Question: We're using Jira Agile in combination with Confluence and I'm seeing that some users do not have the and option in the Linked Pages section of the sprint.
The funny thing is that any confluence page created from confluence itself which is linked to any item in the sprint, is added to the section, so for me it doesn't make much sense to hide the option.
Do I really need to make people a project administrator to use this feature?
The two buttons and only seem to show for project admins. How do I make them available to all people in the Developers group?

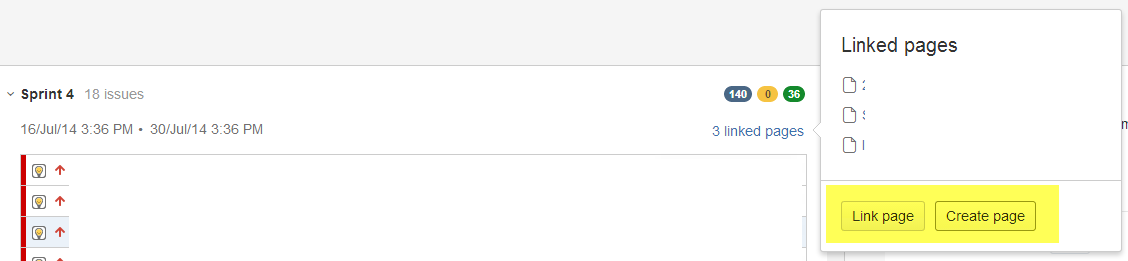
Answer: I opened a ticket at Atlassian and they replied with the following:
> According to our article on Getting Agile Ready with Atlassian OnDemand:JIRA permissions -- Your users need to have the following permissions:- - Confluence permissions -- Your users need to have the following permissions:-
I feel that Project Admin permissions don't make sense for this feature, especially since a link to the sprint is established by mentioning an issue in a page on Confluence. They're automatically added to the sprint-pages as well.